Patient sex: F
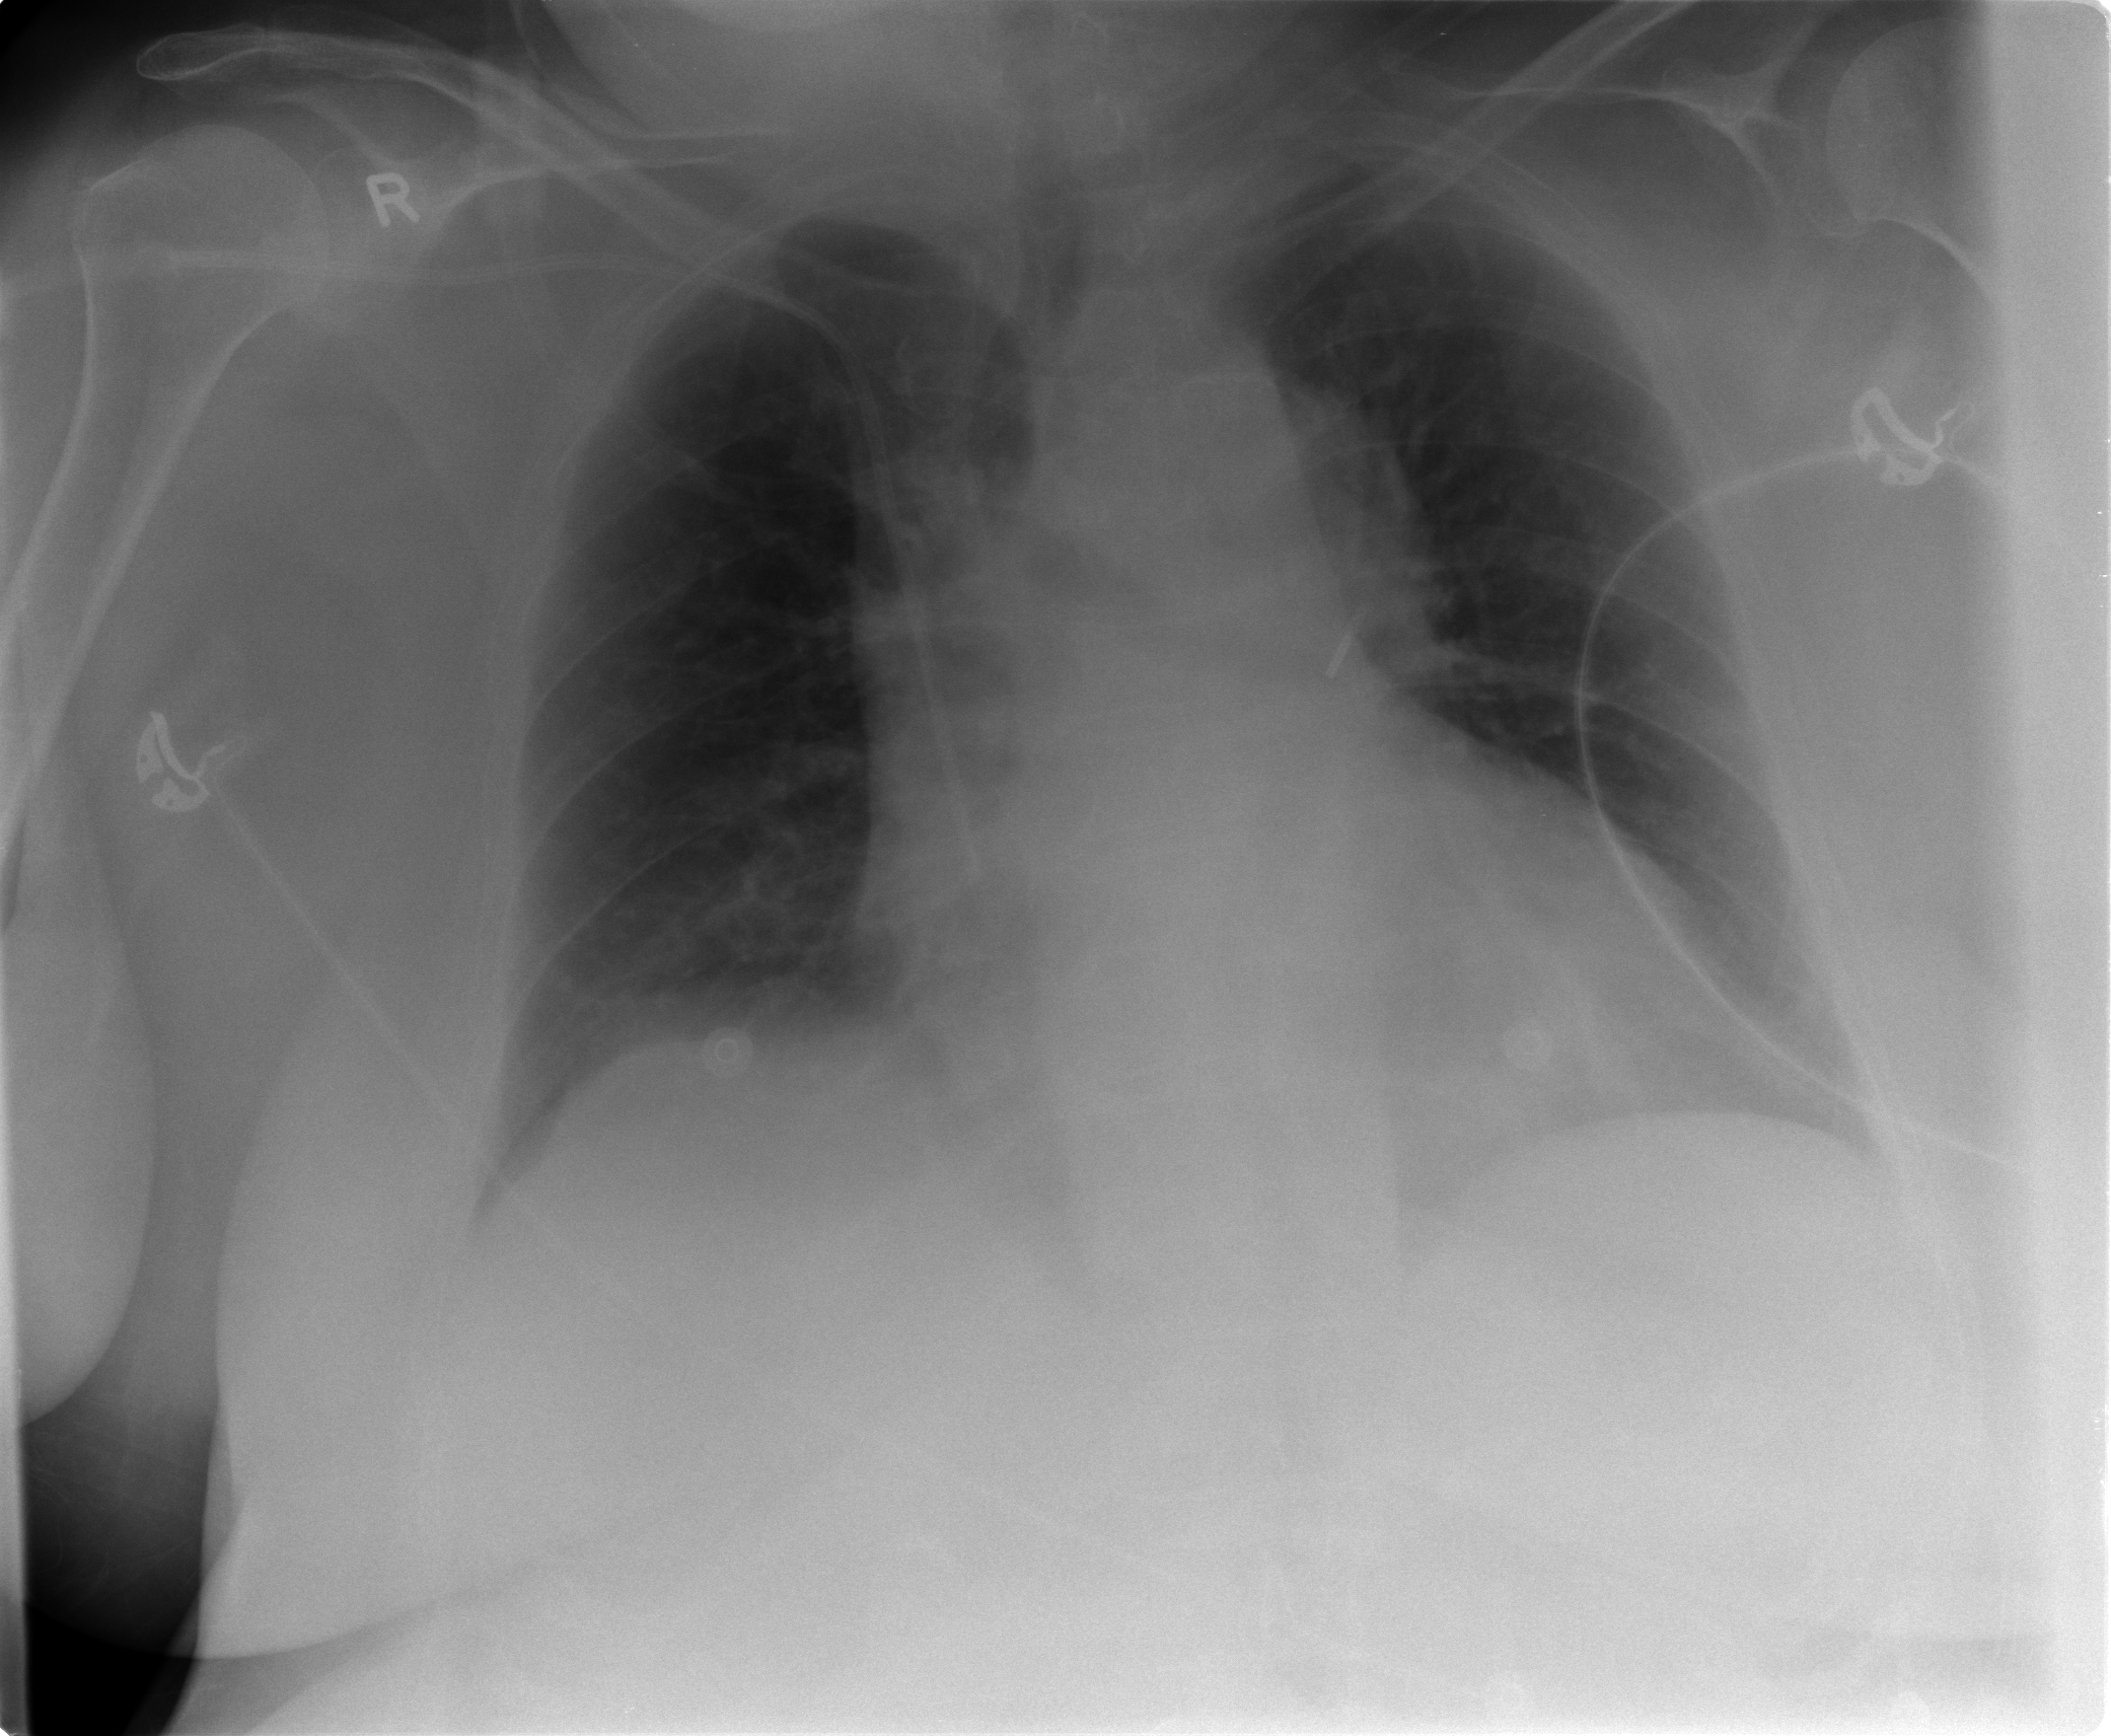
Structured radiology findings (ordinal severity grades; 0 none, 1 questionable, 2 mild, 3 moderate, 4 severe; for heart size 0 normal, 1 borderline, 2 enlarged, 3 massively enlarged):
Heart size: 2
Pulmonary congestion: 0
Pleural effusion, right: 2
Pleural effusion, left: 0
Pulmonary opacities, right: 0
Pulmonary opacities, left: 0
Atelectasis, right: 2
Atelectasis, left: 2